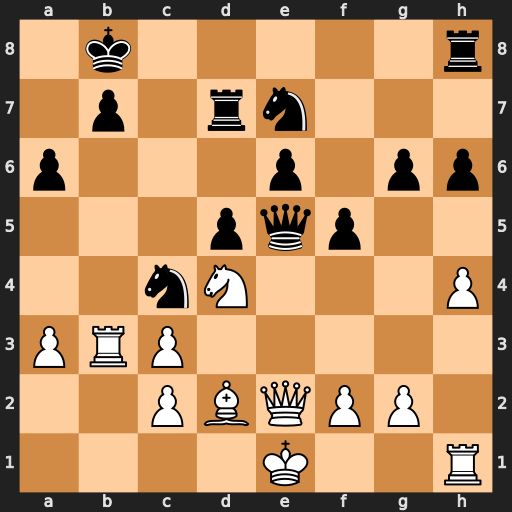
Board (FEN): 1k5r/1p1rn3/p3p1pp/3pqp2/2nN3P/PRP5/2PBQPP1/4K2R
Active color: w
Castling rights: K
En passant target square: -
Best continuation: Qxe5+ Nxe5 Bf4 Ka8 Bxe5